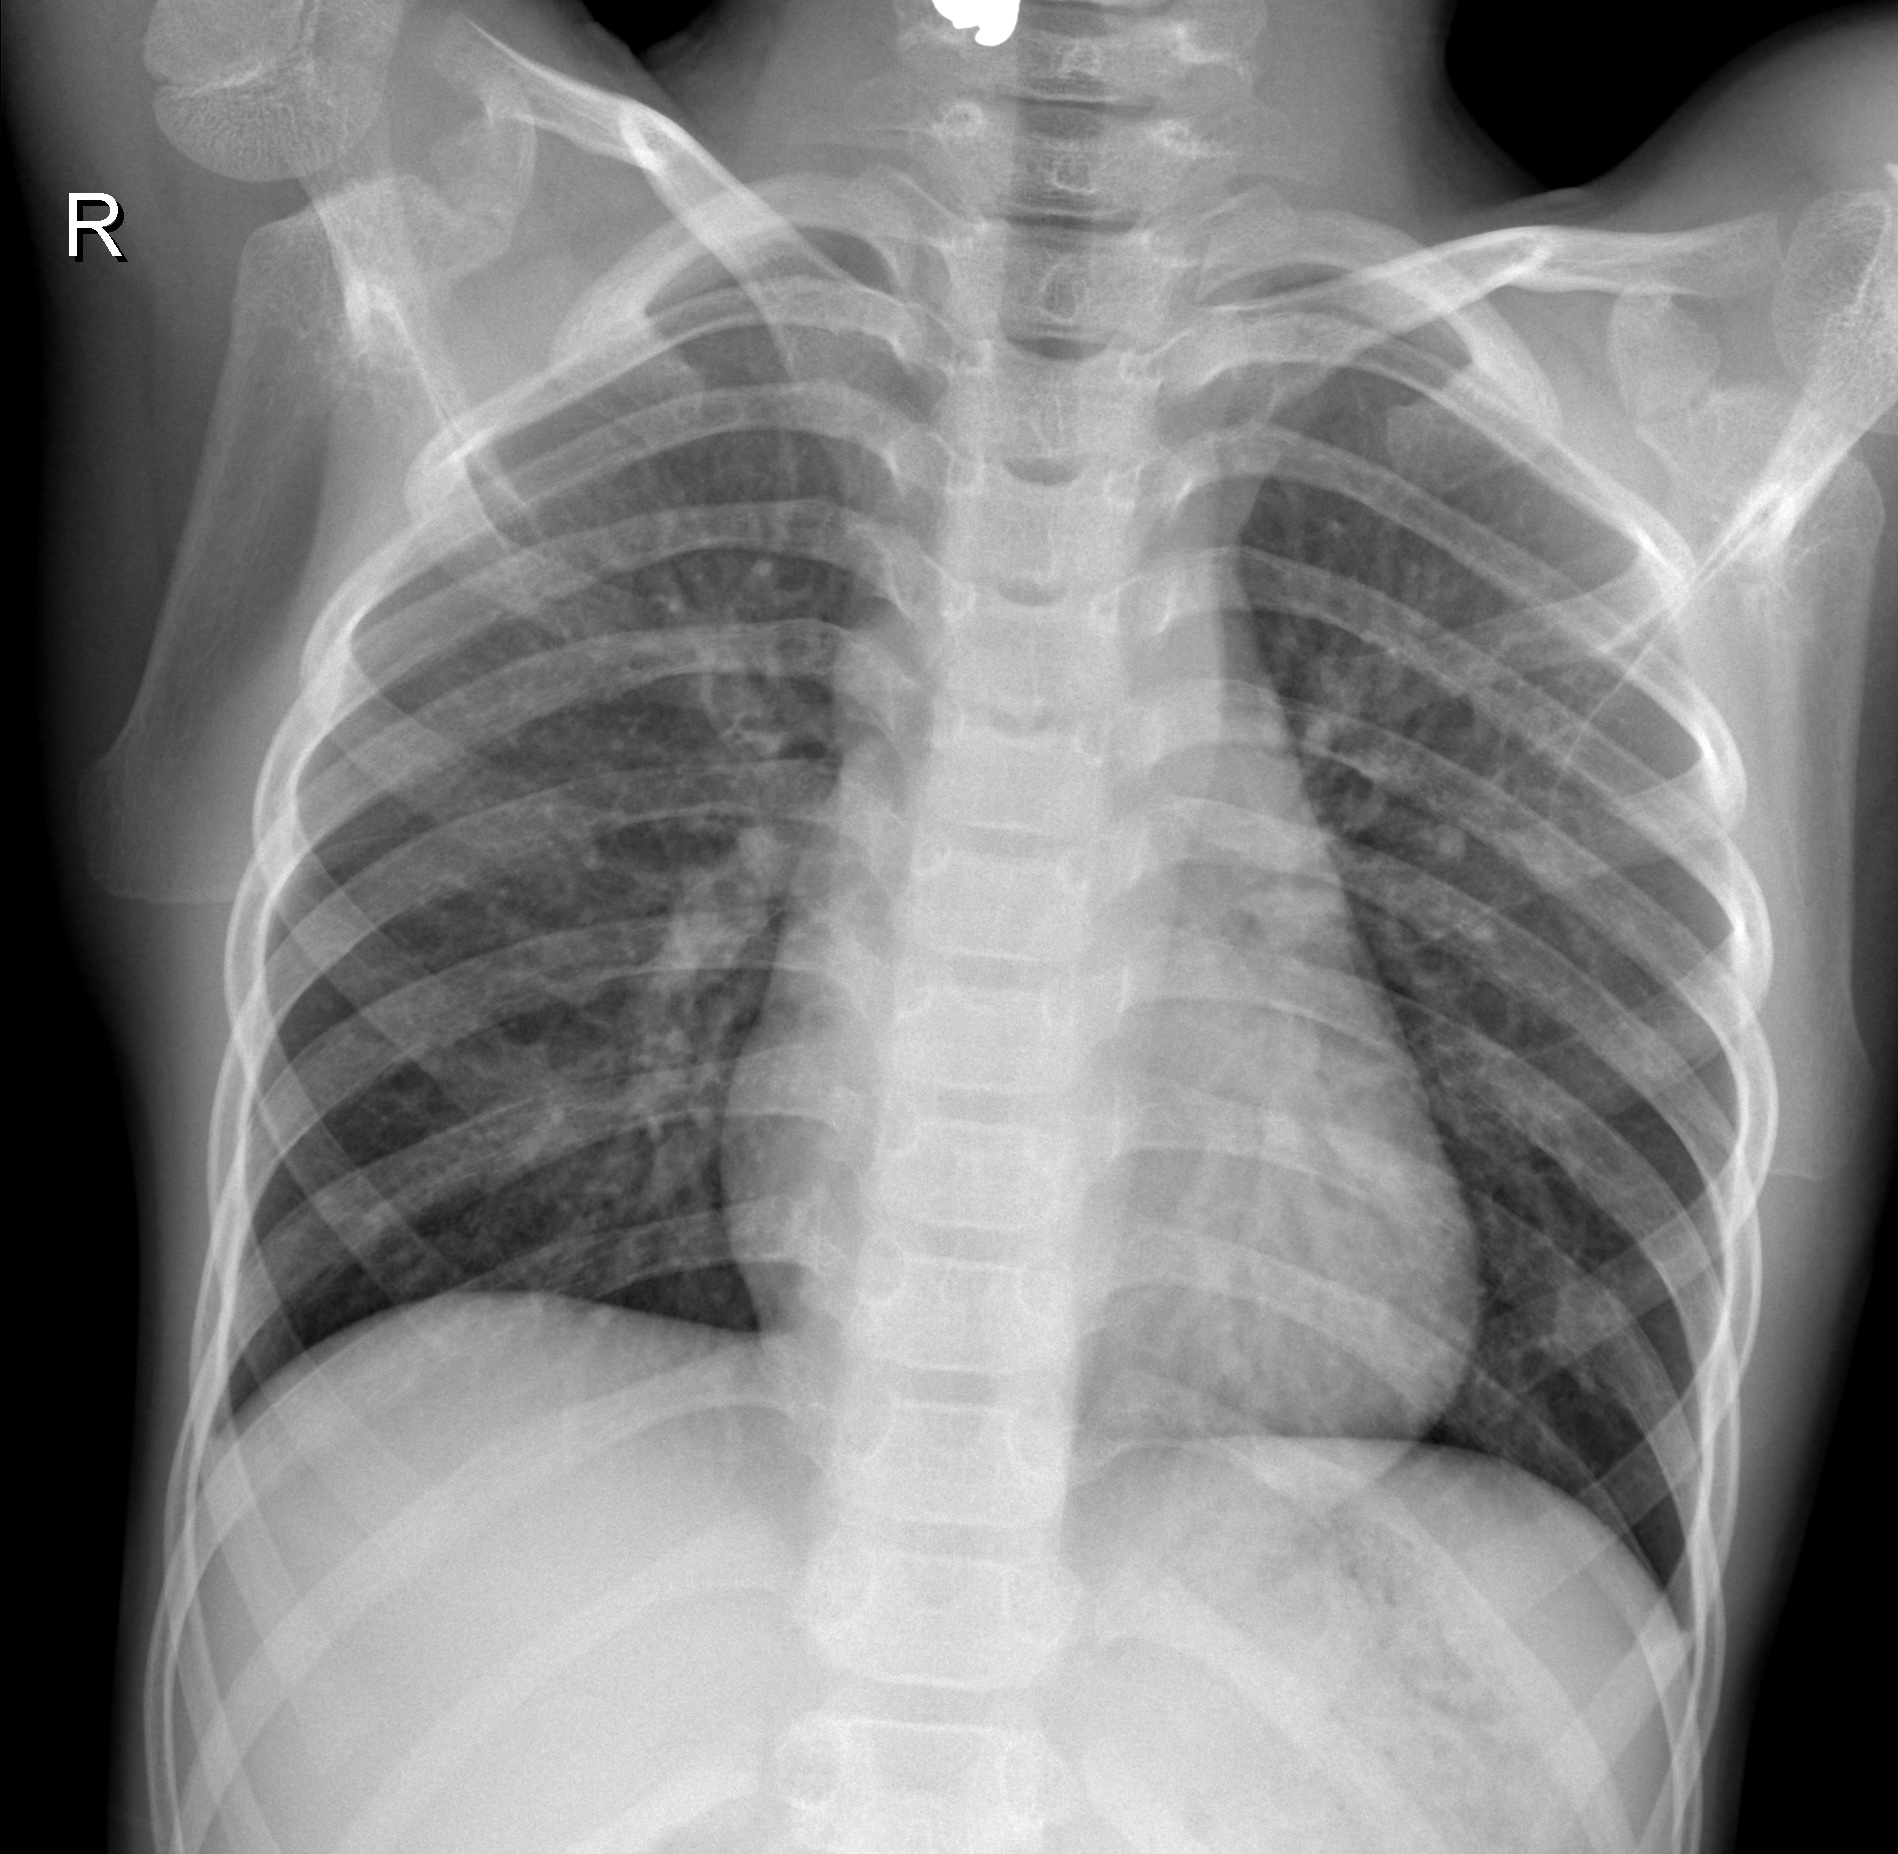
Diagnosis: NORMAL